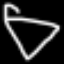
Label: diamond